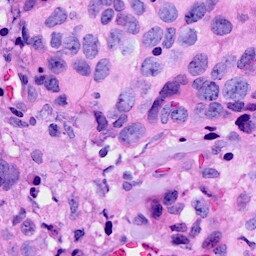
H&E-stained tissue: Breast